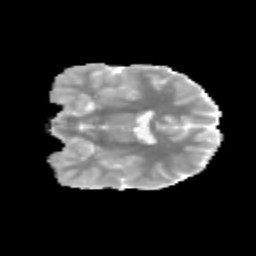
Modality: MD
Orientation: coronal
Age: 12
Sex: female
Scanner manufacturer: siemens
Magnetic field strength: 3 T
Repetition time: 3.8 s
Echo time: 0.07 s